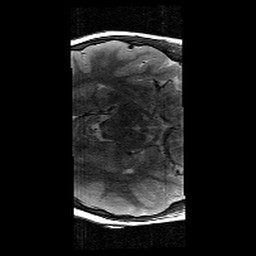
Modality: T2w
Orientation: axial
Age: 9
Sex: male
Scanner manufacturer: siemens
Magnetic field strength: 3 T
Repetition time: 9.23 s
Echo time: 0.067 s